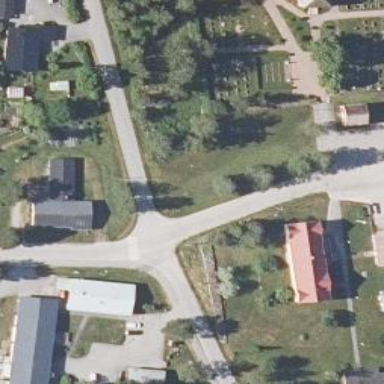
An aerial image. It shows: Uncontrolled crossing on the road.